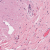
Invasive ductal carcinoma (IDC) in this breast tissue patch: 0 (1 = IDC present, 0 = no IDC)